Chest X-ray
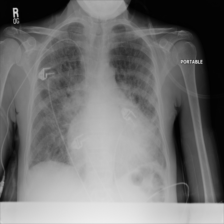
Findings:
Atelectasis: negative
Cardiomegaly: positive
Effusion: negative
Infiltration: negative
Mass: negative
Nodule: negative
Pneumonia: negative
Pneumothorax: negative
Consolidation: negative
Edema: positive
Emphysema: negative
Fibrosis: negative
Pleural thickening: negative
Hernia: negative